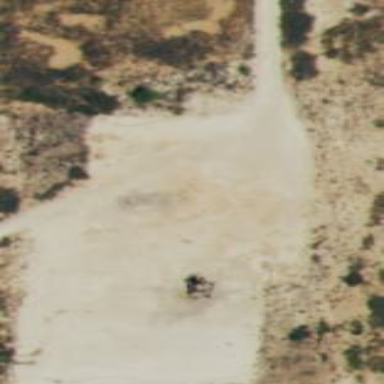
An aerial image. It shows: Sandy area in nature.